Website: bh-photo
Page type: gifting
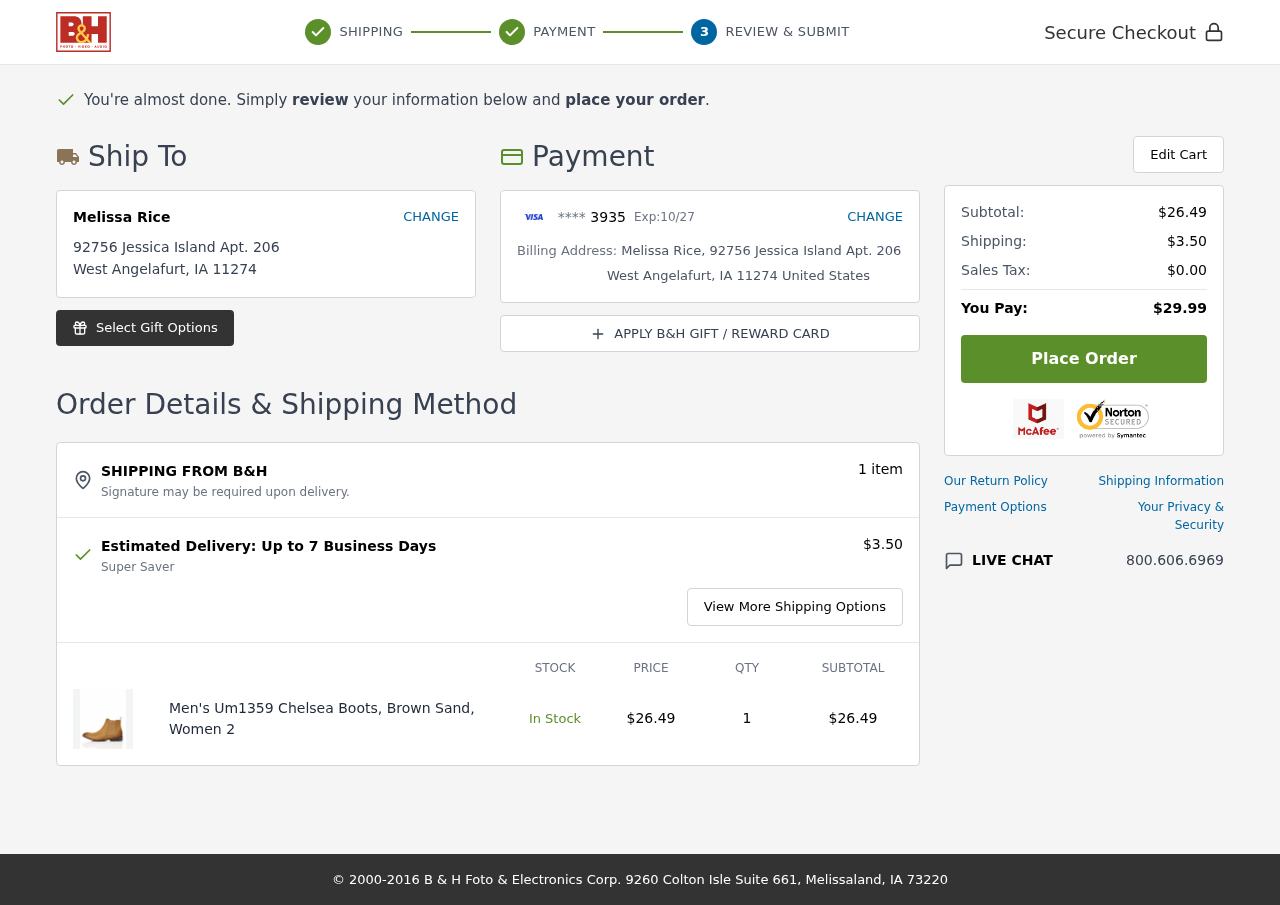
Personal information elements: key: PII_CARD_EXPIRY
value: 10/27
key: PII_CARD_LAST4
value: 3935
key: PII_CITY
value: West Angelafurt
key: PII_COUNTRY
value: United States
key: PII_FULLNAME
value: Melissa Rice
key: PII_POSTCODE
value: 11274
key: PII_STATE_ABBR
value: IA
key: PII_STREET
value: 92756 Jessica Island Apt. 206
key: PII_FULLNAME2
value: Melissa Rice
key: PII_CITY2
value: West Angelafurt
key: PII_STATE_ABBR2
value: IA
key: PII_POSTCODE_FULL
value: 11274
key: PII_POSTCODE_NUMERIC
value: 11274
Product elements: key: PRODUCT1_NAME
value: Men's Um1359 Chelsea Boots, Brown Sand, Women 2
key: PRODUCT1_PRICE
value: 26.49
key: PRODUCT1_QUANTITY
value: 1
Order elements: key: ORDER_NUM_ITEMS
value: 1 item
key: ORDER_SHIPPING_COST
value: $3.50
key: ORDER_SUBTOTAL
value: $26.49
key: ORDER_TAX
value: $0.00
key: ORDER_TOTAL
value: $29.99